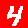
Digit: 4